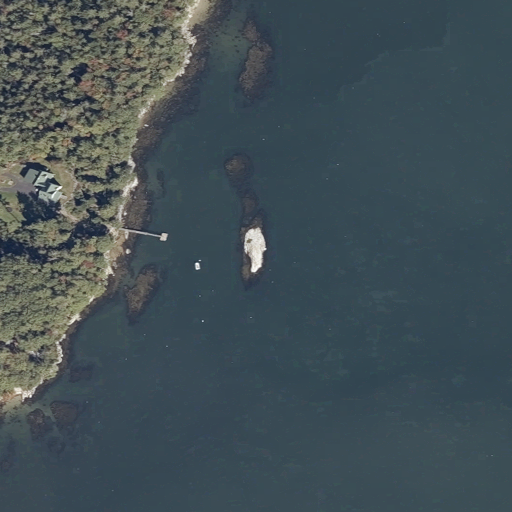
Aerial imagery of island in Maine named Lobster Rock containing open water, evergreen forest, herbaceous wetlands, deciduous forest, and low intensity development